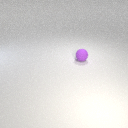
small purple rubber sphere